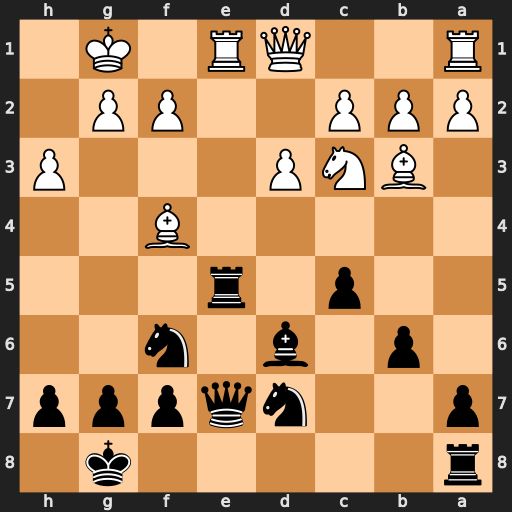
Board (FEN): r5k1/p2nqppp/1p1b1n2/2p1r3/5B2/1BNP3P/PPP2PP1/R2QR1K1
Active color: b
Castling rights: -
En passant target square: -
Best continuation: Rxe1+ Qxe1 Qxe1+ Rxe1 Bxf4